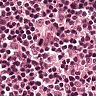
Metastatic tissue present: no